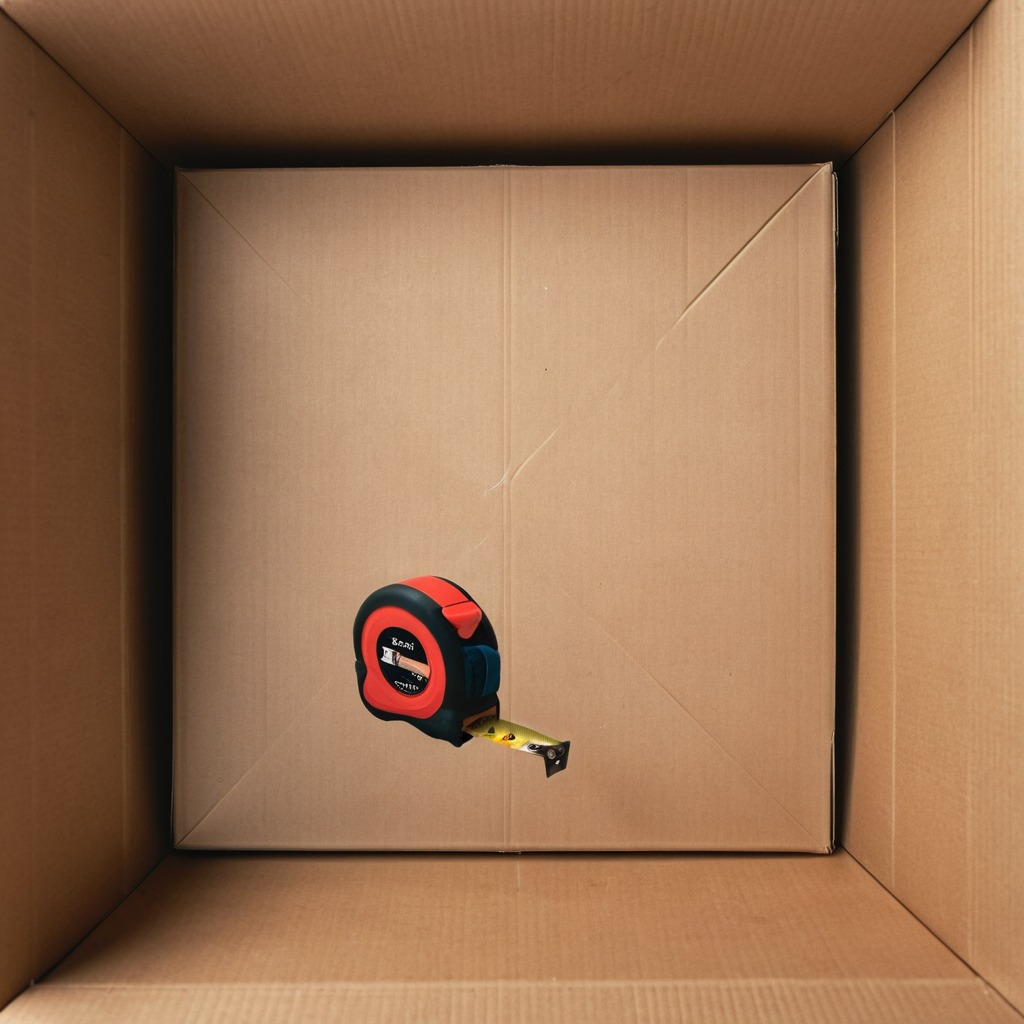
A measuring tape is lying on the cardboard box surface in an outdoor workshop during daytime bright natural light soft shadows slightly creased but